Chest X-ray. View position: PA
Patient age: 26
Patient sex: F
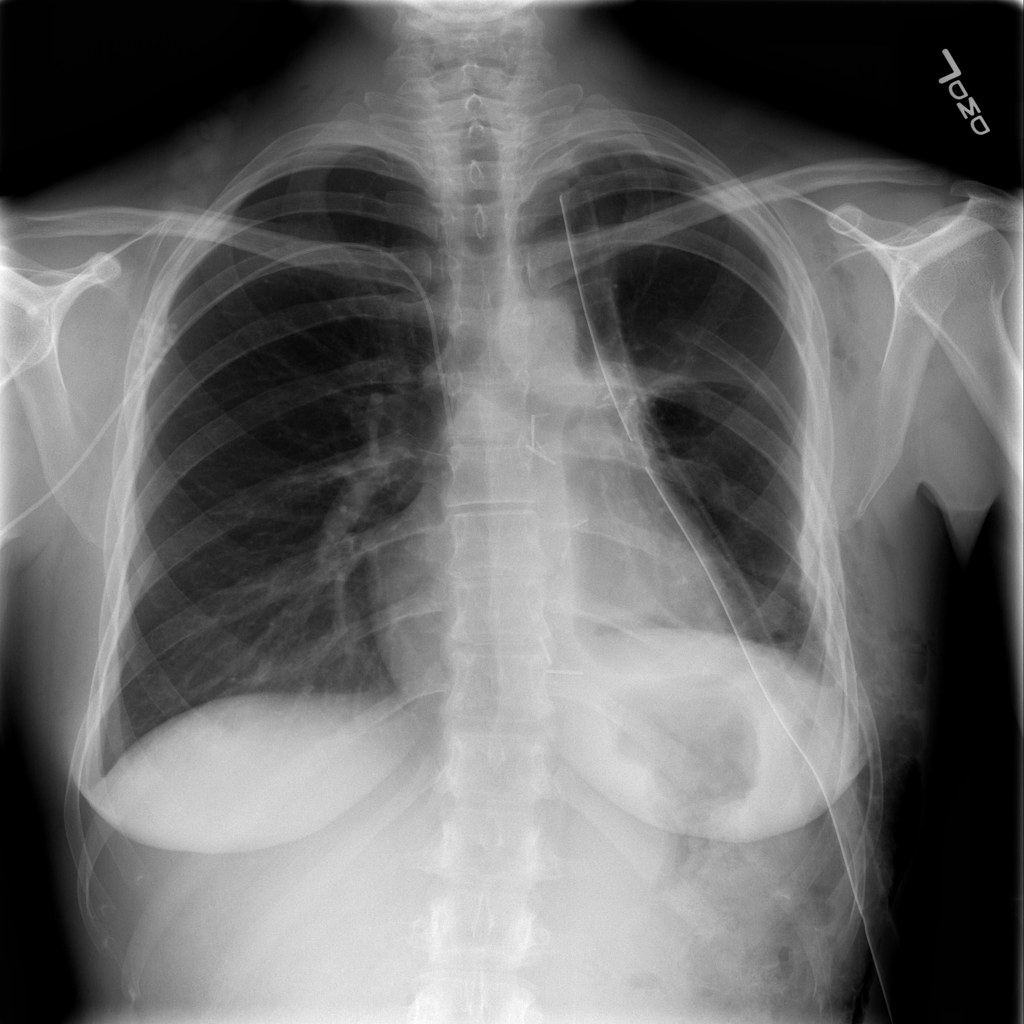
Finding: Pneumothorax